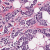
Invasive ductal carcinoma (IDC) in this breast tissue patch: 1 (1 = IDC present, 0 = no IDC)